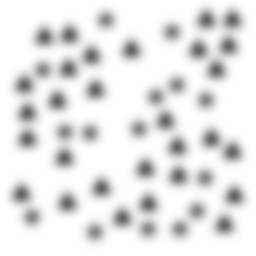
Squares: 0
Triangles: 29
Stars: 15
Total shapes: 44